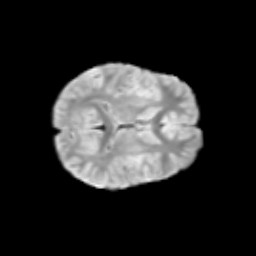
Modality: T2w
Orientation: axial
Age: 10
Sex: female
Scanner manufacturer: siemens
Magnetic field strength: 3 T
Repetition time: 3.8 s
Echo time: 0.07 s